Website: lowes
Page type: order-returns
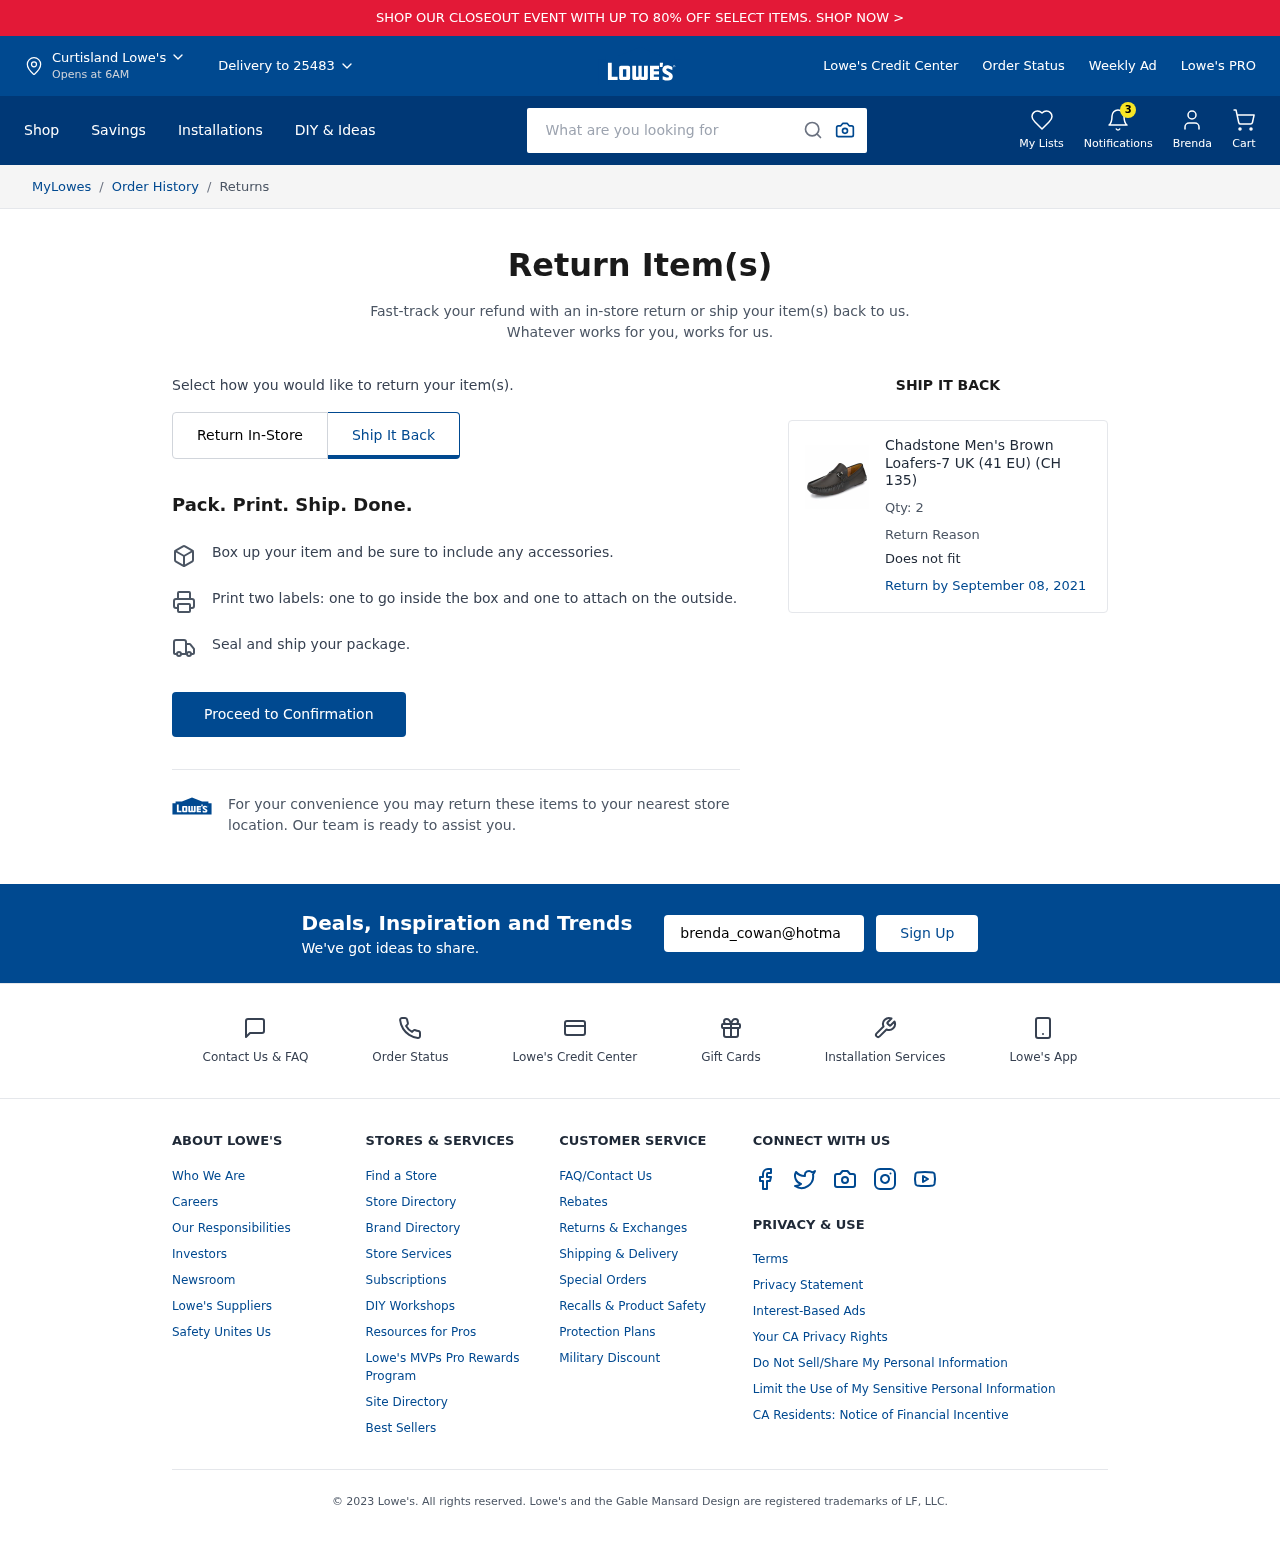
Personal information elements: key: PII_CITY
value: Curtisland
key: PII_EMAIL
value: brenda_cowan@hotmail.com
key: PII_FIRSTNAME
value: Brenda
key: PII_POSTCODE
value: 25483
Product elements: key: PRODUCT1_NAME
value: Chadstone Men's Brown Loafers-7 UK (41 EU) (CH 135)
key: PRODUCT1_QUANTITY
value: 2
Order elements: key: ORDER_RETURN_BY_DATE
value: September 08, 2021
Search elements: key: HEADER_SEARCH
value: What are you looking for
Other elements: key: NOTIFICATION_COUNT
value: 3